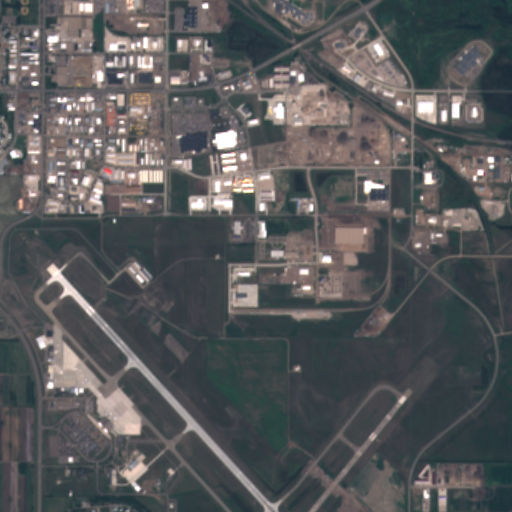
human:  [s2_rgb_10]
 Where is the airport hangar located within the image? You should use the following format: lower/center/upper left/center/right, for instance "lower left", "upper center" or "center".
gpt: The airport hangar is located in the lower left of the image.
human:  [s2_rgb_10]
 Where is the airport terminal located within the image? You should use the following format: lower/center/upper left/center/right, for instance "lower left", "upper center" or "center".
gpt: The airport terminal is located in the lower left of the image.
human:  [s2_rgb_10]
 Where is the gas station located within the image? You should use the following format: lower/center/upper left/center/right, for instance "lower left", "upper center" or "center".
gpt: The gas station is located in the upper center of the image.
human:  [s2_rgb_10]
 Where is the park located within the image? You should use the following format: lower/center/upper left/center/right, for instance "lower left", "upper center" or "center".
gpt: The park is located in the upper left of the image.
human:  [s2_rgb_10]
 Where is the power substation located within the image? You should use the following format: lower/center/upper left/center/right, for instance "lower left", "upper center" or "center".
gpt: The power substation is located in the upper left of the image.
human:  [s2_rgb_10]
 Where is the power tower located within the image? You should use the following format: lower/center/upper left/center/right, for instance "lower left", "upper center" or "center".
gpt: The power tower is located in the upper right of the image.
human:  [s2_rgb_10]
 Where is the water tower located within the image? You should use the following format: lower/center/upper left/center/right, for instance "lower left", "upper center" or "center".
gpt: The water tower is located in the lower left of the image.
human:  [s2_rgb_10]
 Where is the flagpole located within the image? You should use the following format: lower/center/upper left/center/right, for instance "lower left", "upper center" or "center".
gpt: The flagpole is located in the lower left of the image.
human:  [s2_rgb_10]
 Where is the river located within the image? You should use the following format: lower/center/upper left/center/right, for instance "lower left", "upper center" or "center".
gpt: The river is located in the lower right of the image.
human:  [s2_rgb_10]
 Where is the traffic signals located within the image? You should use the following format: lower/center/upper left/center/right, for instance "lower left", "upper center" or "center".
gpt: The traffic signals is located in the upper of the image.
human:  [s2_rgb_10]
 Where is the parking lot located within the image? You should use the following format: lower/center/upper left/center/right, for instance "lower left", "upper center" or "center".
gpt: There is no parking lot in the image.